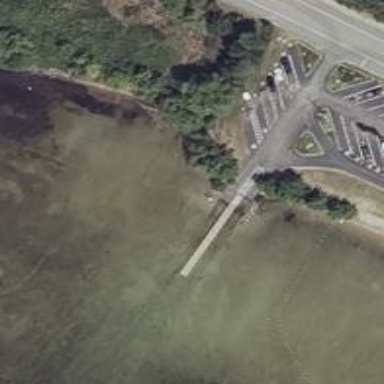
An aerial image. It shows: Slipway on leisure land.